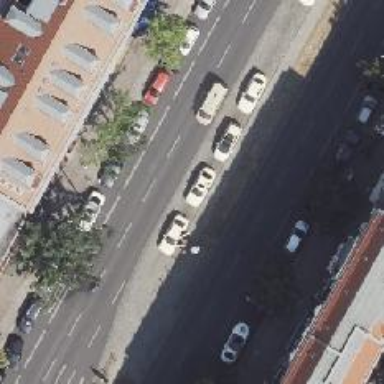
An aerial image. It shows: Taxi stand.